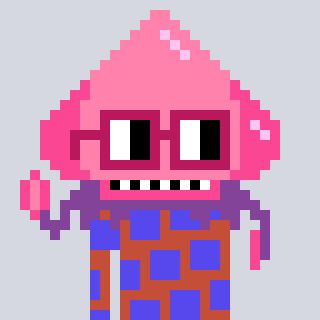
a pixel art character with square dark red glasses, a squid-shaped head and a rust-colored body on a cool background